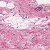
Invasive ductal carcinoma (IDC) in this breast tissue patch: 0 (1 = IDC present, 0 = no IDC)